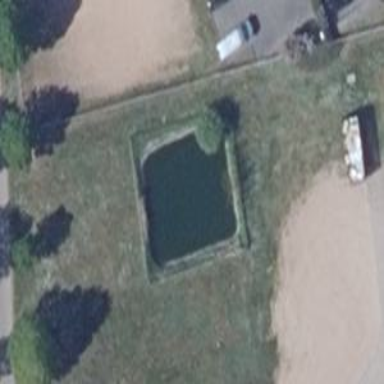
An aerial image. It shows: Pond with natural water.